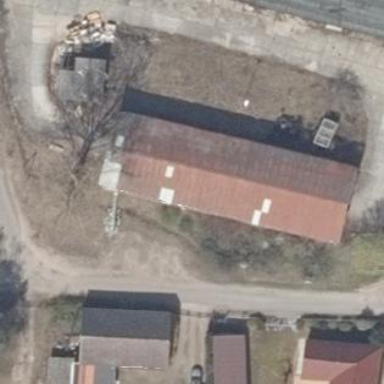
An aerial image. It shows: Farm building with gabled roof oriented along its structure.